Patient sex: M
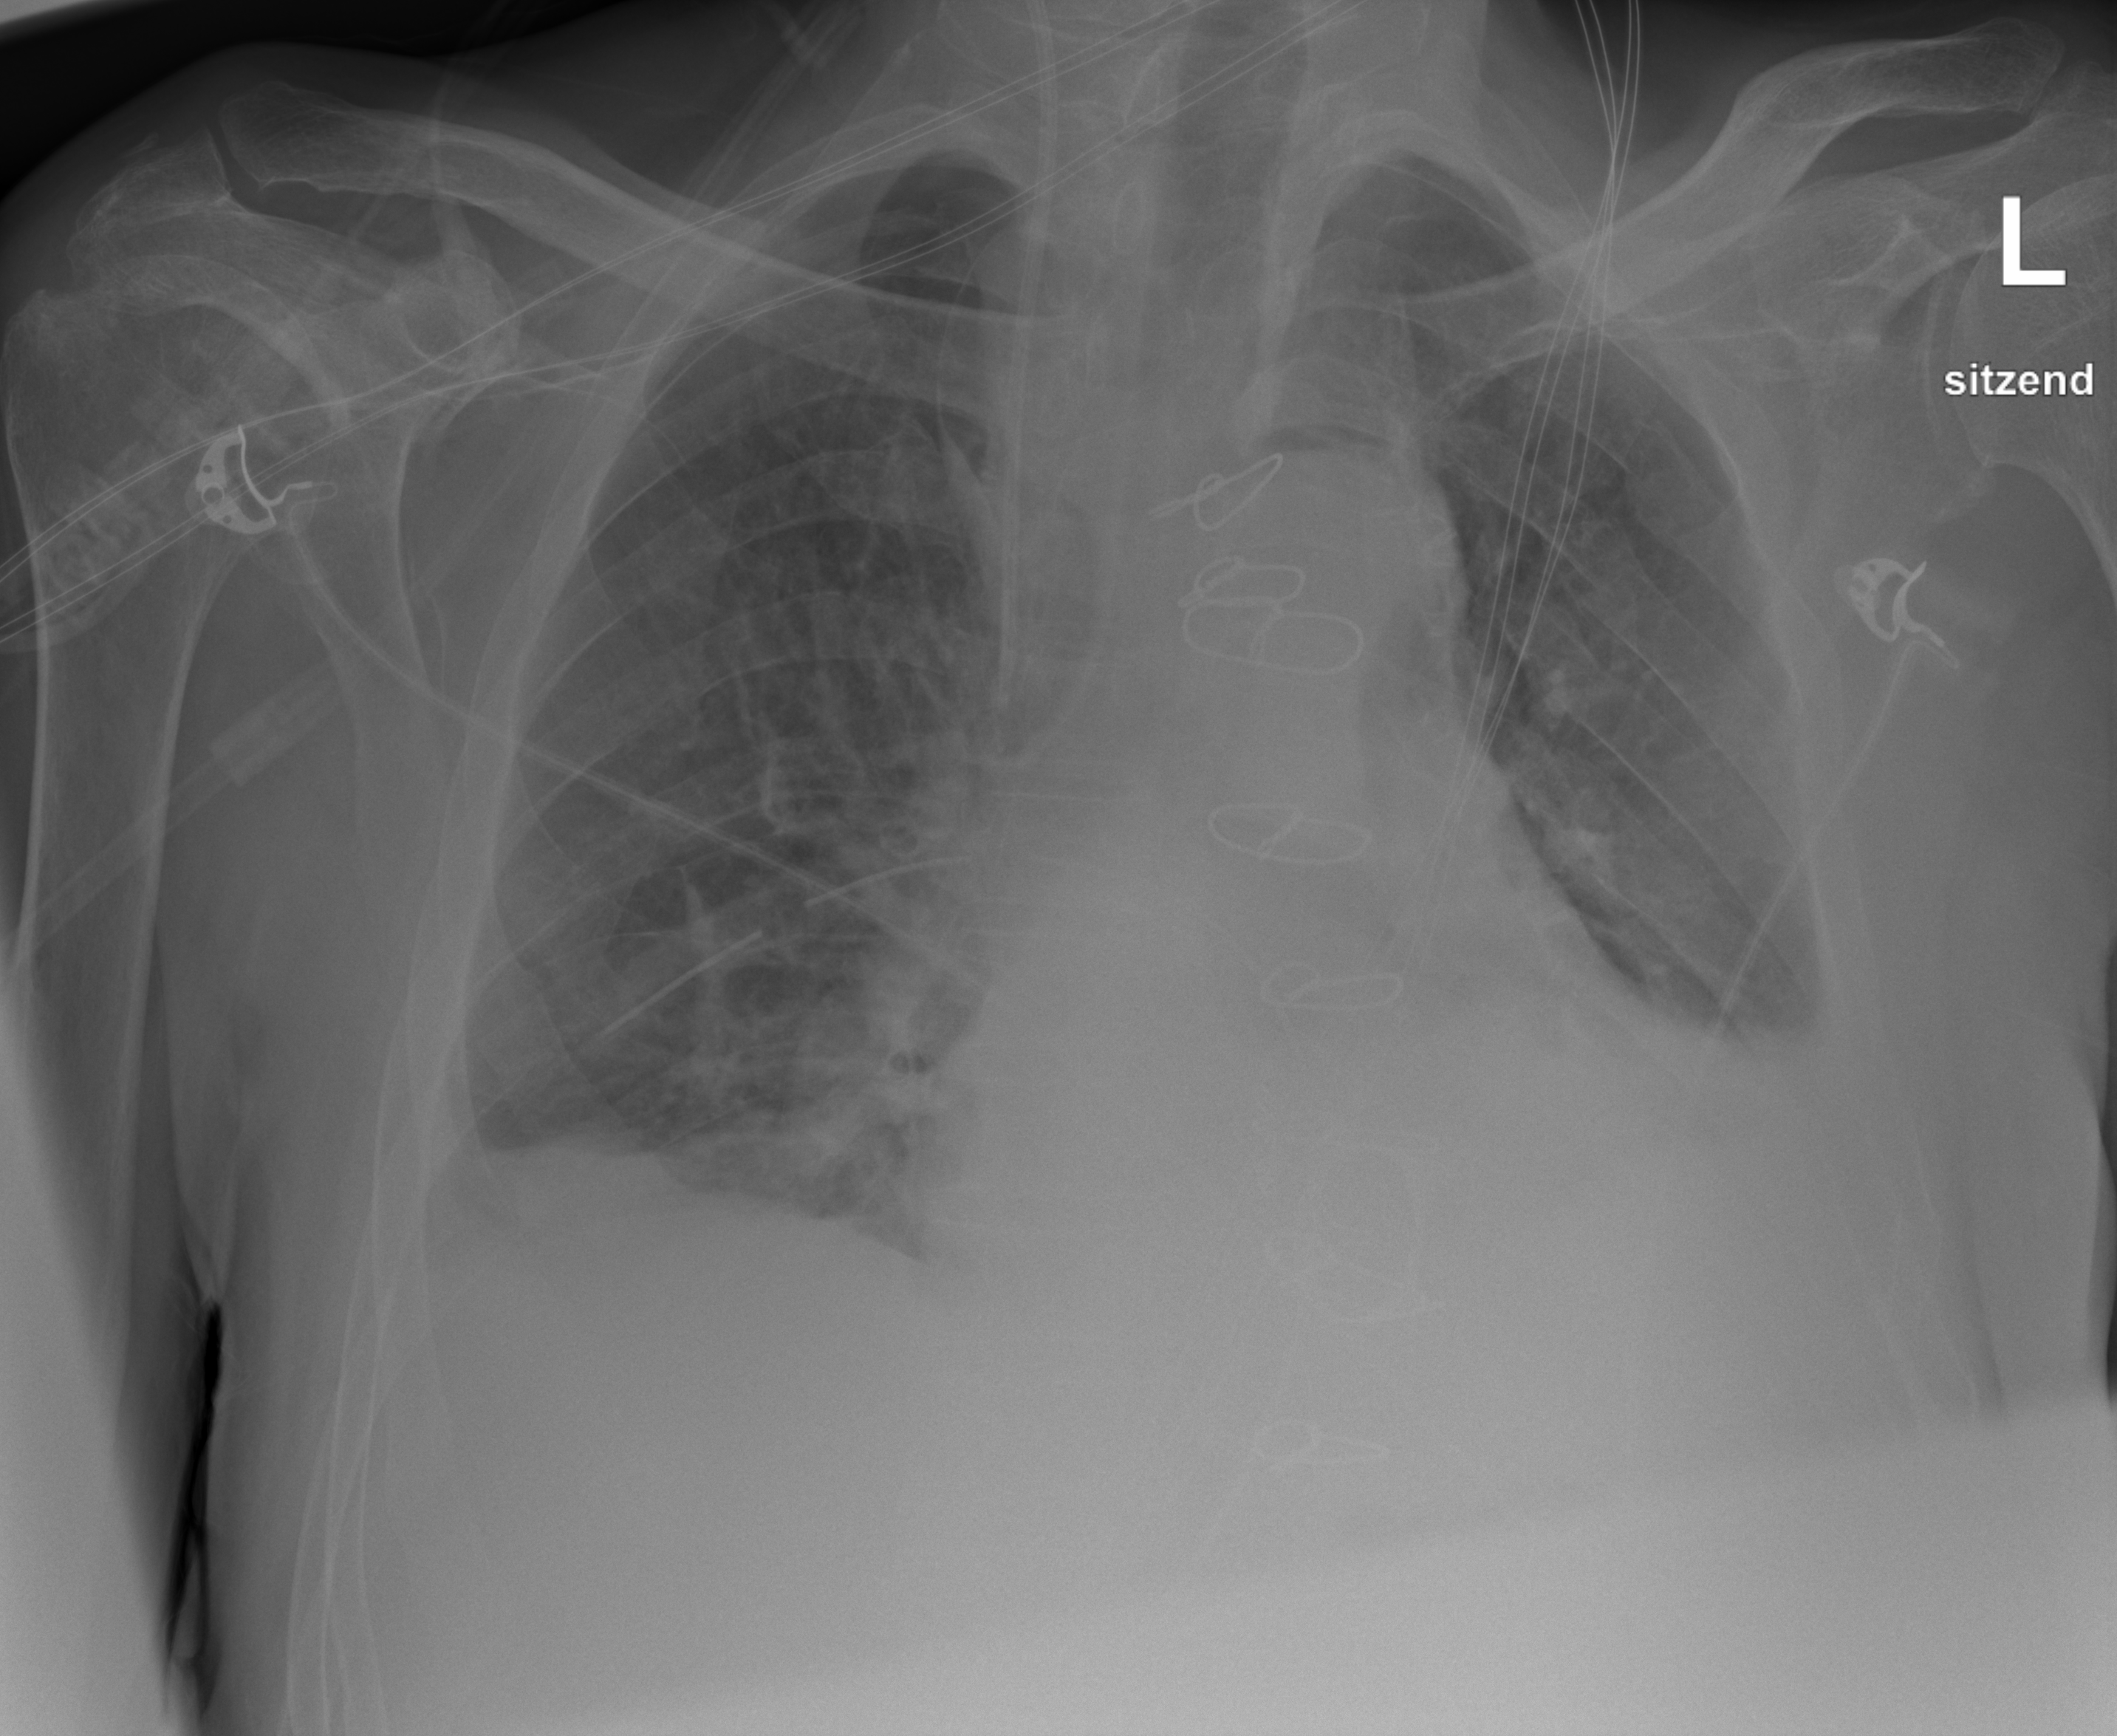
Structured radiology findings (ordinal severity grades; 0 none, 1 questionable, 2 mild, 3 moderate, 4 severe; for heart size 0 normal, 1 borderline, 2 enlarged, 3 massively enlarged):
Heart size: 2
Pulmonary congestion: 2
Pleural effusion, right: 2
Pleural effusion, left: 3
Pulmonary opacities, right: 2
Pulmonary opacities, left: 2
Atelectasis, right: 3
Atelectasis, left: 3